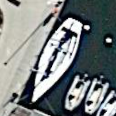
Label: Civil_yacht